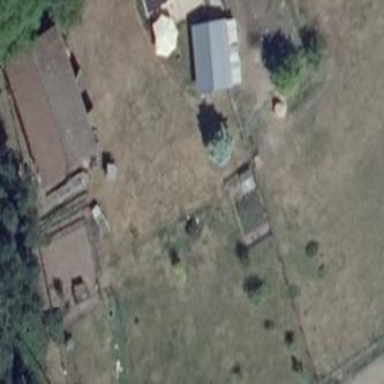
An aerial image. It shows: Isolated dwelling in the countryside.